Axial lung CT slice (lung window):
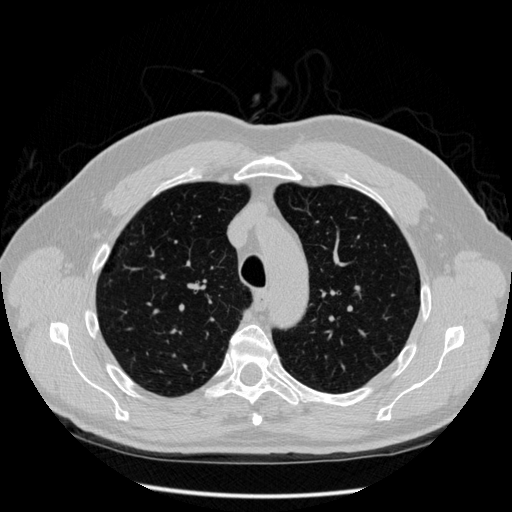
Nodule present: no